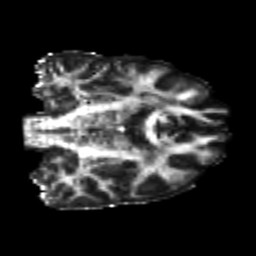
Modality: FA
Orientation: coronal
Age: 24
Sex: male
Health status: healthy
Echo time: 0.074 s